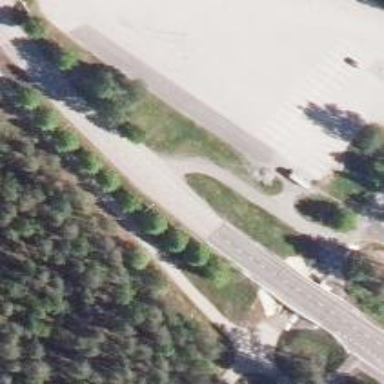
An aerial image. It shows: Asphalt cycleway.